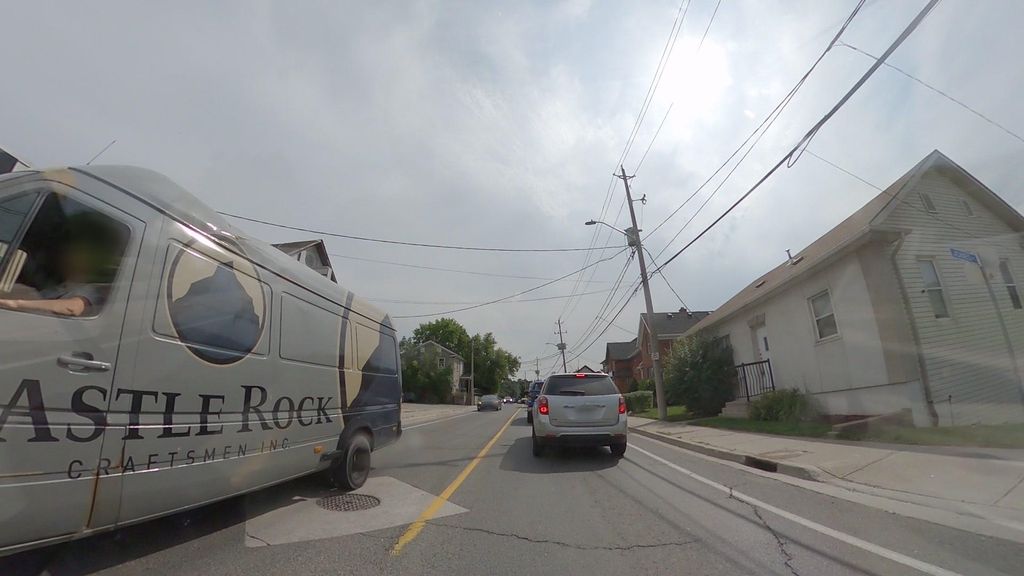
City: kitchener-waterloo